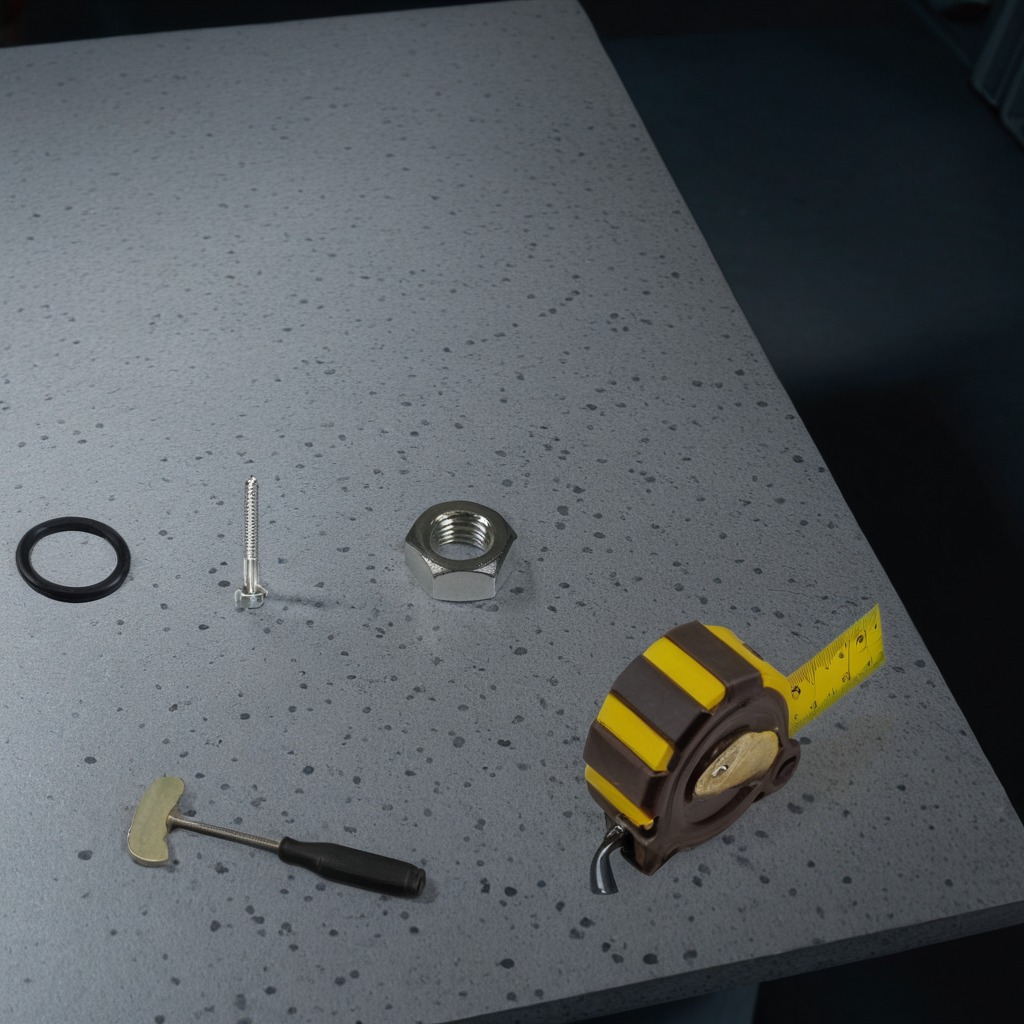
A rubber O'ring, a measuring tape, a hammer, a metal machine screw, and a metal nut are lying on a clean granite table inside a workshop at night dim ambient light soft shadows worn but